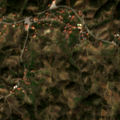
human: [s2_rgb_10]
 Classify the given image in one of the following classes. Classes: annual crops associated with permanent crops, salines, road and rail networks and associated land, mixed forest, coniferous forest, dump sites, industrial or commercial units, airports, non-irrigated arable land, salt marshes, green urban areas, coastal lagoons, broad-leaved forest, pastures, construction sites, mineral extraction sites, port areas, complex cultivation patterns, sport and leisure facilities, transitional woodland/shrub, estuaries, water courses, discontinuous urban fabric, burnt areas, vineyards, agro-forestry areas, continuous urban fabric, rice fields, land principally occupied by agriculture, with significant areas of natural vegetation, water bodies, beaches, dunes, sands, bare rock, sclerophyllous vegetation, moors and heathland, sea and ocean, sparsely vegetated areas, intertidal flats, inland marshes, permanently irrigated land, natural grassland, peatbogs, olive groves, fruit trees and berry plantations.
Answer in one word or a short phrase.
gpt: non-irrigated arable land, complex cultivation patterns, land principally occupied by agriculture, with significant areas of natural vegetation, coniferous forest